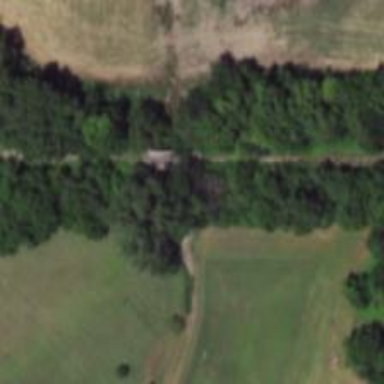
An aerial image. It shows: Abandoned railway.